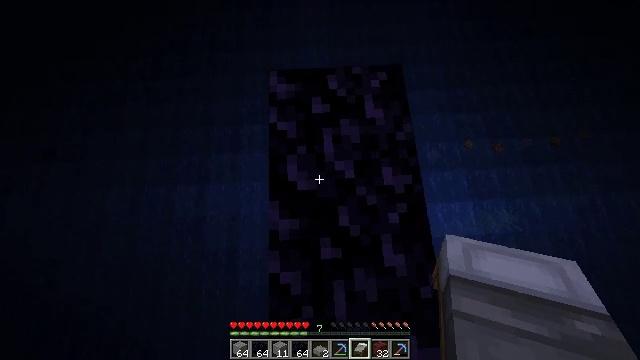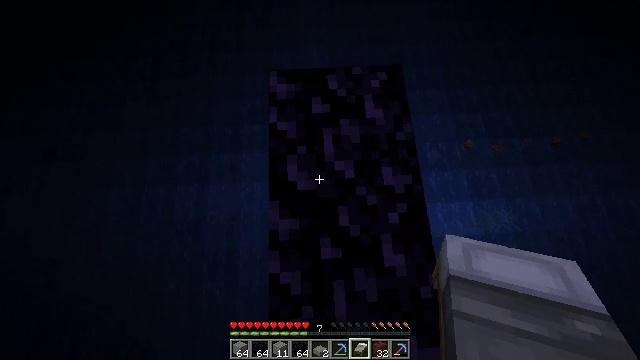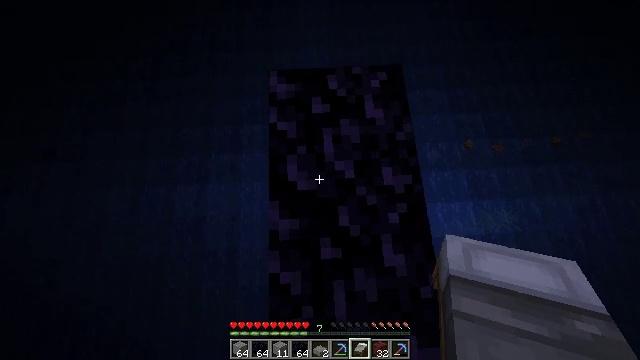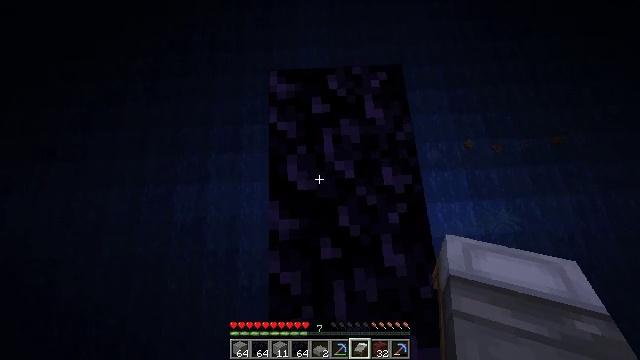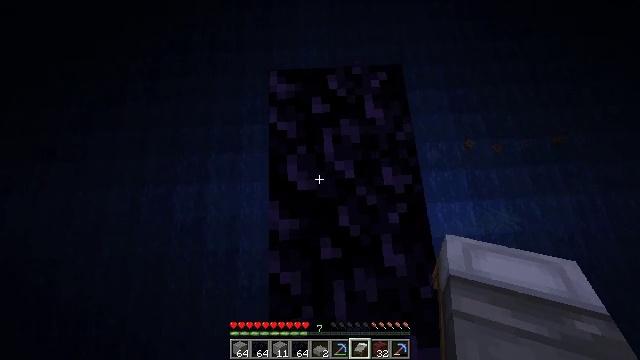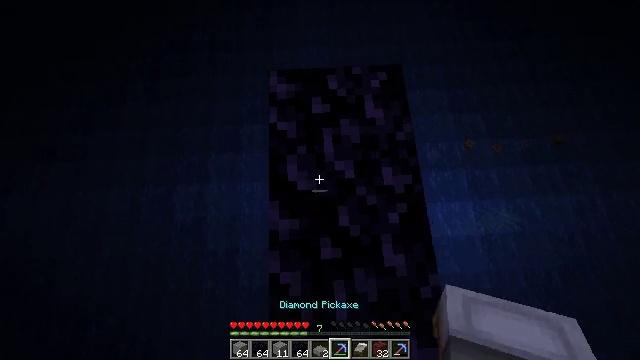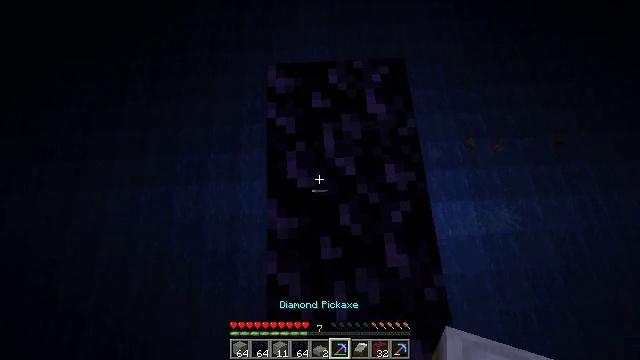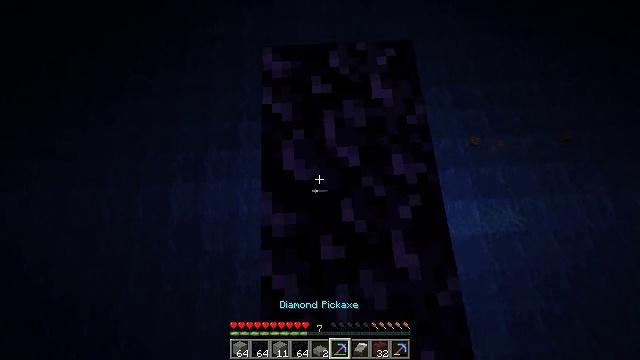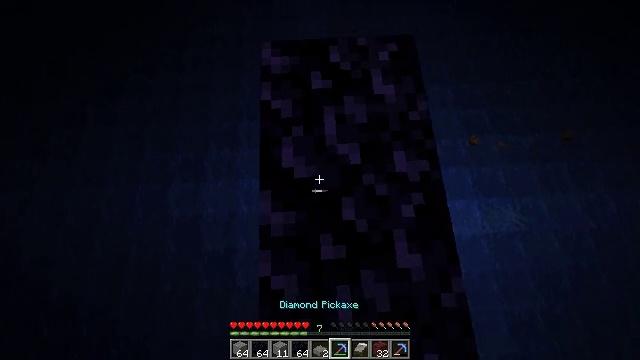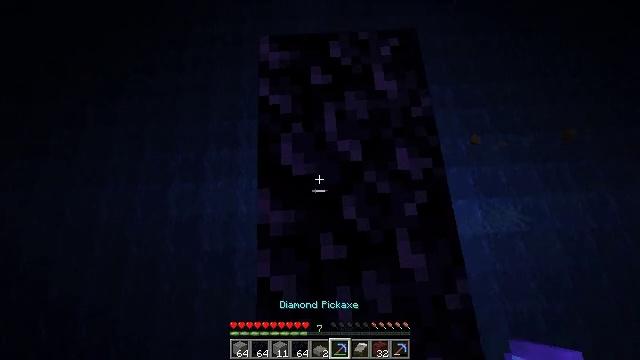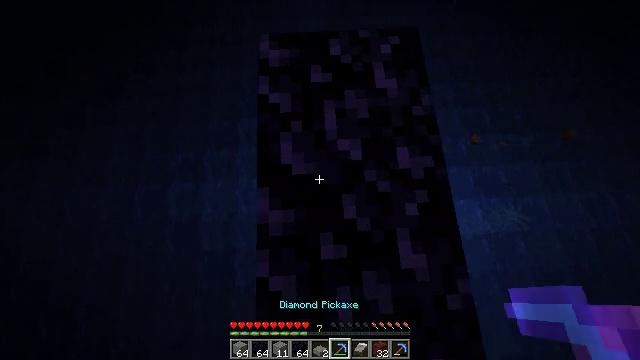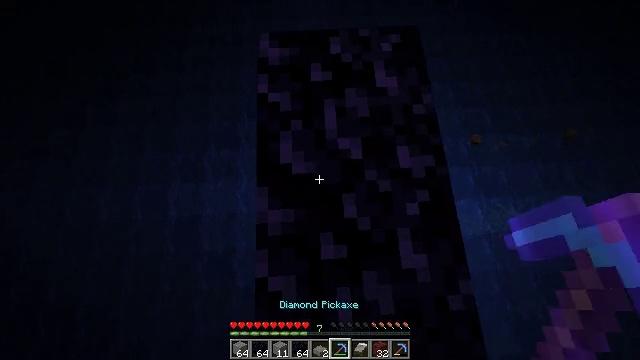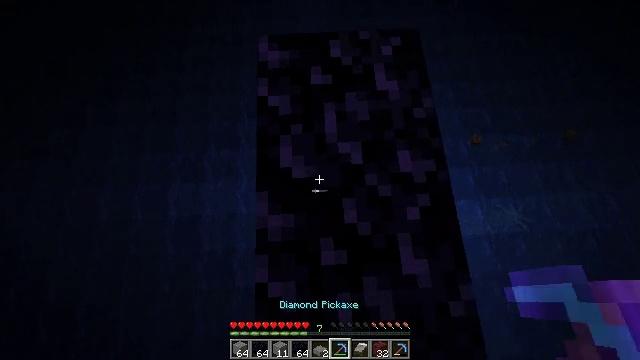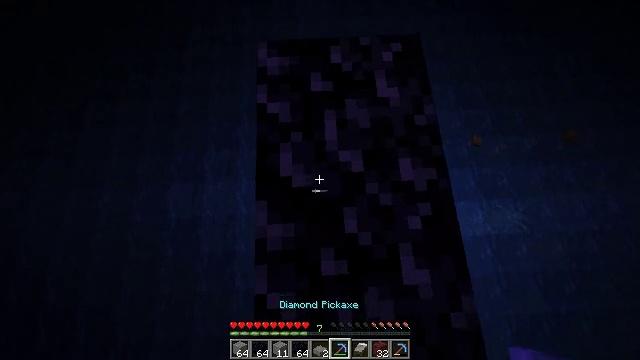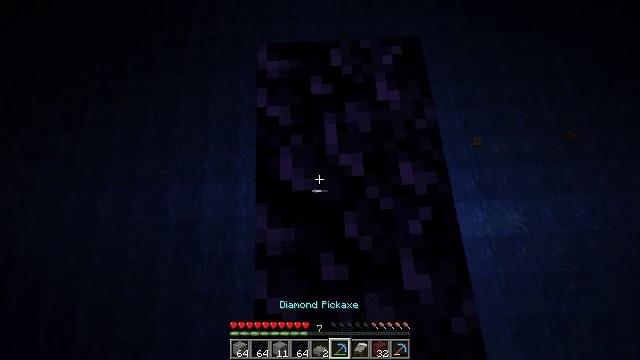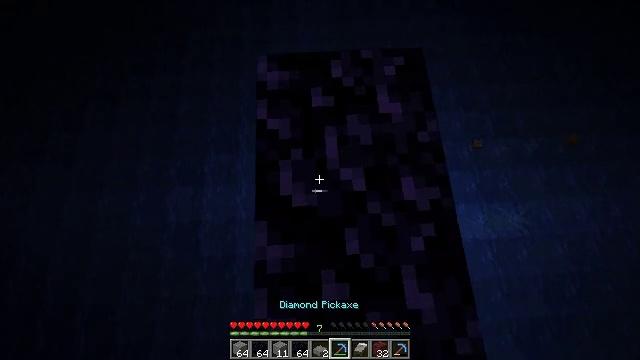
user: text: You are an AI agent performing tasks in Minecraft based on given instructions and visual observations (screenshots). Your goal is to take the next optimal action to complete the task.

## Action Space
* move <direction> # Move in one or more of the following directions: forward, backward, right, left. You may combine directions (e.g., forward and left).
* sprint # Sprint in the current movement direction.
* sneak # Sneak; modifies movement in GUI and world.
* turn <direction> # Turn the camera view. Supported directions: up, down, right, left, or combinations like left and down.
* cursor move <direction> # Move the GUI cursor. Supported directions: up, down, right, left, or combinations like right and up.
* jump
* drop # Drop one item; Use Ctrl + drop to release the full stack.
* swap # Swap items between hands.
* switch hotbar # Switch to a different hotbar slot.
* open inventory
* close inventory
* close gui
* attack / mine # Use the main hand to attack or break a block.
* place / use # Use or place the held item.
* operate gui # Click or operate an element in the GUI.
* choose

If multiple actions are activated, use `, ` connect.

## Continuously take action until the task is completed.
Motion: motion action
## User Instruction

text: Collect obsidian for crafting.
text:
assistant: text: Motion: no_op
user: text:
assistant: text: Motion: no_op
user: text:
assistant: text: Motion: no_op
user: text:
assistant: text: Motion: no_op
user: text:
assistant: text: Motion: sneak
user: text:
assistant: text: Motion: sneak
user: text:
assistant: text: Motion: sneak
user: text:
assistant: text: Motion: sneak
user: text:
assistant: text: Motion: sneak
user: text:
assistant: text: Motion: sneak
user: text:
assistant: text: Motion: sneak
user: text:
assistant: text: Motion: move forward, sneak
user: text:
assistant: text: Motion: move forward, sneak
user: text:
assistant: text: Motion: move forward, sneak
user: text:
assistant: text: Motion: sneak
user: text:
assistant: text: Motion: sneak
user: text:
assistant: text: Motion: sneak
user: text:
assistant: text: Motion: sneak, attack / mine
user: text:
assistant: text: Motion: sneak, attack / mine
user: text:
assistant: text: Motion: sneak, attack / mine
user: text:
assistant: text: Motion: sneak, attack / mine
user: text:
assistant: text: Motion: sneak, attack / mine
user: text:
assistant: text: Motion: sneak, attack / mine
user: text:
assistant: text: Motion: sneak, attack / mine
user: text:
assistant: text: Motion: sneak, attack / mine
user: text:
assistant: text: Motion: sneak, attack / mine
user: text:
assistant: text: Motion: sneak, attack / mine
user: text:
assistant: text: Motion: sneak, attack / mine
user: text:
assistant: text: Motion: sneak, attack / mine
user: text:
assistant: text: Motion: sneak, attack / mine